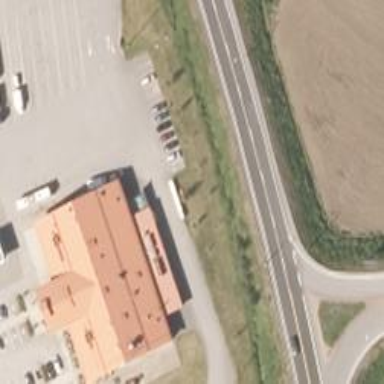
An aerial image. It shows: Convenience shop.